Interaction volume radius: 5 \u00c5
Interaction volume height: 25 \u00c5
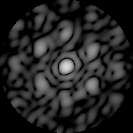
Disorder parameter: 0.6427